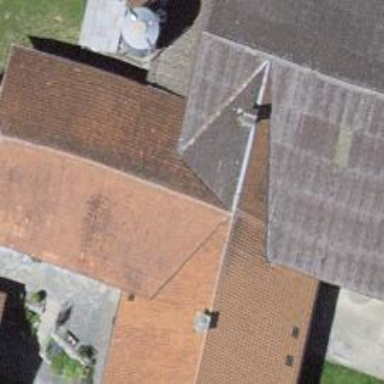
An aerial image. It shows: Farm building.